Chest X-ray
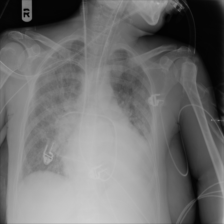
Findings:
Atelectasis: negative
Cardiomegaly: positive
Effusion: negative
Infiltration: positive
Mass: negative
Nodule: negative
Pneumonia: negative
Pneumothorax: negative
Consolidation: positive
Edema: negative
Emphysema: negative
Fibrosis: negative
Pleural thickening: negative
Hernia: negative